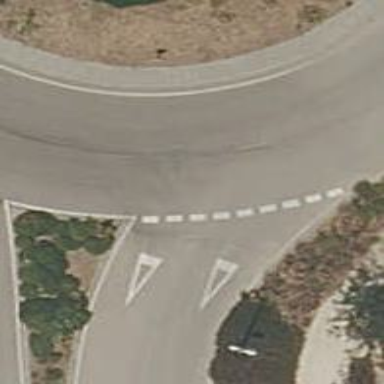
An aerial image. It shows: Road with "give way" sign.